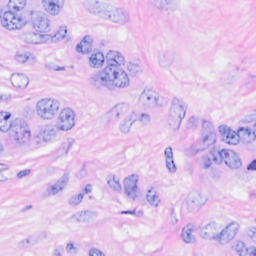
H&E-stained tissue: Breast